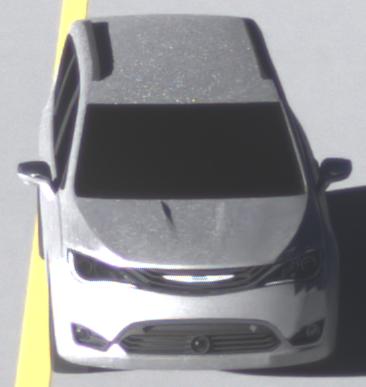
Make: Chrysler
Model: Pacifica
Detailed model: -
Model produced from: 2016
Model produced until: 2020
Doors: 5
Color: white
Road condition: dry road
Daytime: sunrise or sunset
Contrast: high contrast